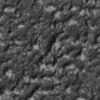
Label: not_dusty